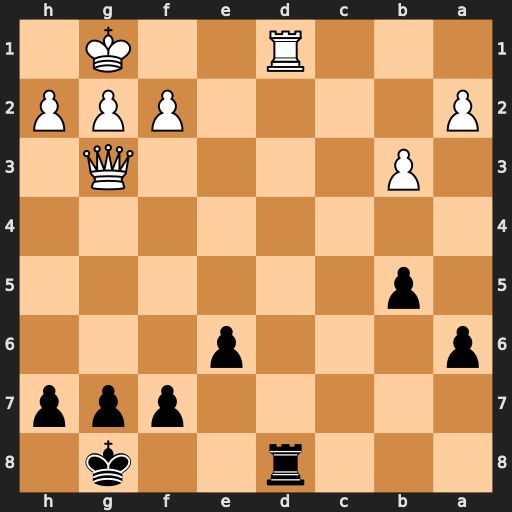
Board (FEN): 3r2k1/5ppp/p3p3/1p6/8/1P4Q1/P4PPP/3R2K1
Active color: b
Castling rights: -
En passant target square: -
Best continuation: Rxd1#